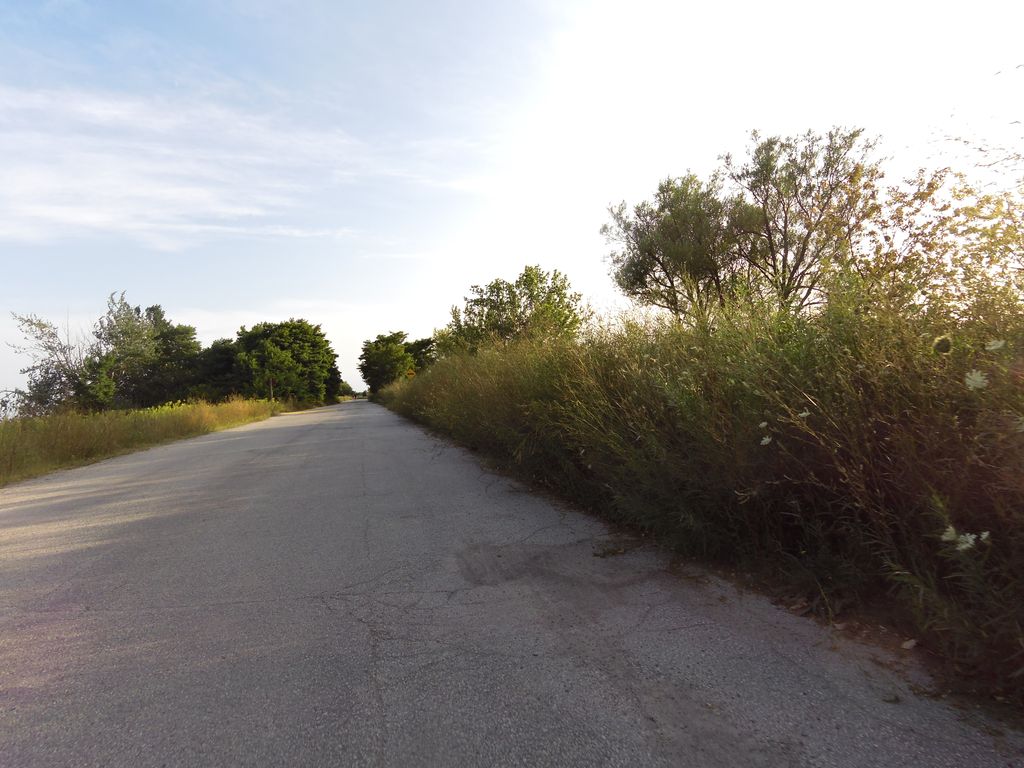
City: toronto